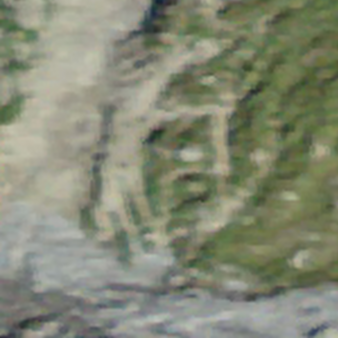
Label: other